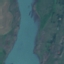
Land use / land cover: River